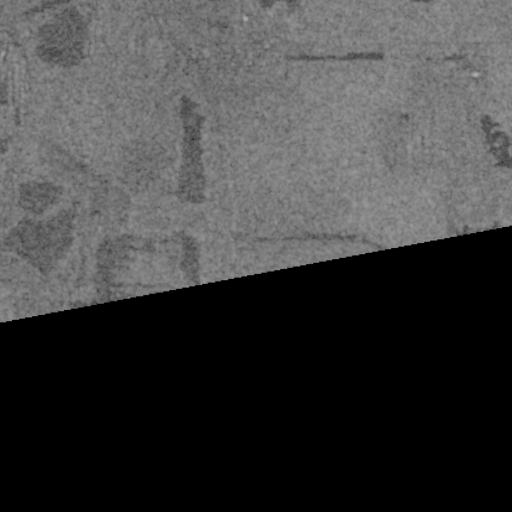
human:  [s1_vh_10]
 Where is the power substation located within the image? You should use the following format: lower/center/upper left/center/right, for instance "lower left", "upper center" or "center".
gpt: The power substation is located in the upper center of the image.
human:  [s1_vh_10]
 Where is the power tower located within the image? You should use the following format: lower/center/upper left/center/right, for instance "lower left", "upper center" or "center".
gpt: The power tower is located in the upper right of the image.
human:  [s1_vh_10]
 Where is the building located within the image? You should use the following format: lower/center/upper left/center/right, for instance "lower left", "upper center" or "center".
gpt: The building is located in the upper of the image.
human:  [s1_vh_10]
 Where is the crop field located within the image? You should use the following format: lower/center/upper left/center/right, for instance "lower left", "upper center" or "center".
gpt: There is no crop field in the image.

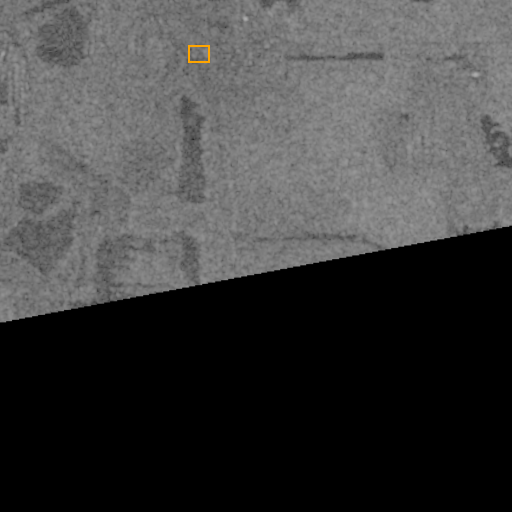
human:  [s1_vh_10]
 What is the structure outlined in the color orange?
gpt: The structure outlined in orange is a power substation.
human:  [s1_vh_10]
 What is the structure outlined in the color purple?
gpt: There is no purple outline.